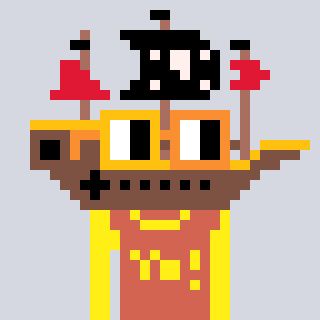
a pixel art character with square yellow and orange glasses, a pirateship-shaped head and a peachy-colored body on a cool background